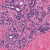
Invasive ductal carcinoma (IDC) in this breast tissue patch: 0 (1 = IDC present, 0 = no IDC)